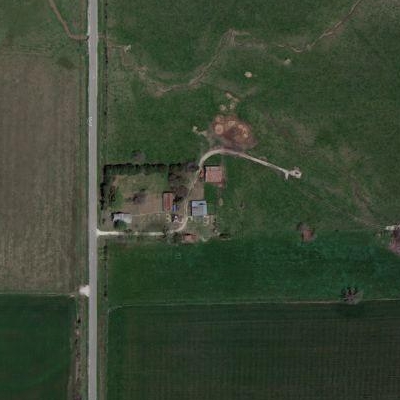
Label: aGrass